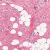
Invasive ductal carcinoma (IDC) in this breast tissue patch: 0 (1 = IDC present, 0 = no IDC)